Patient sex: F
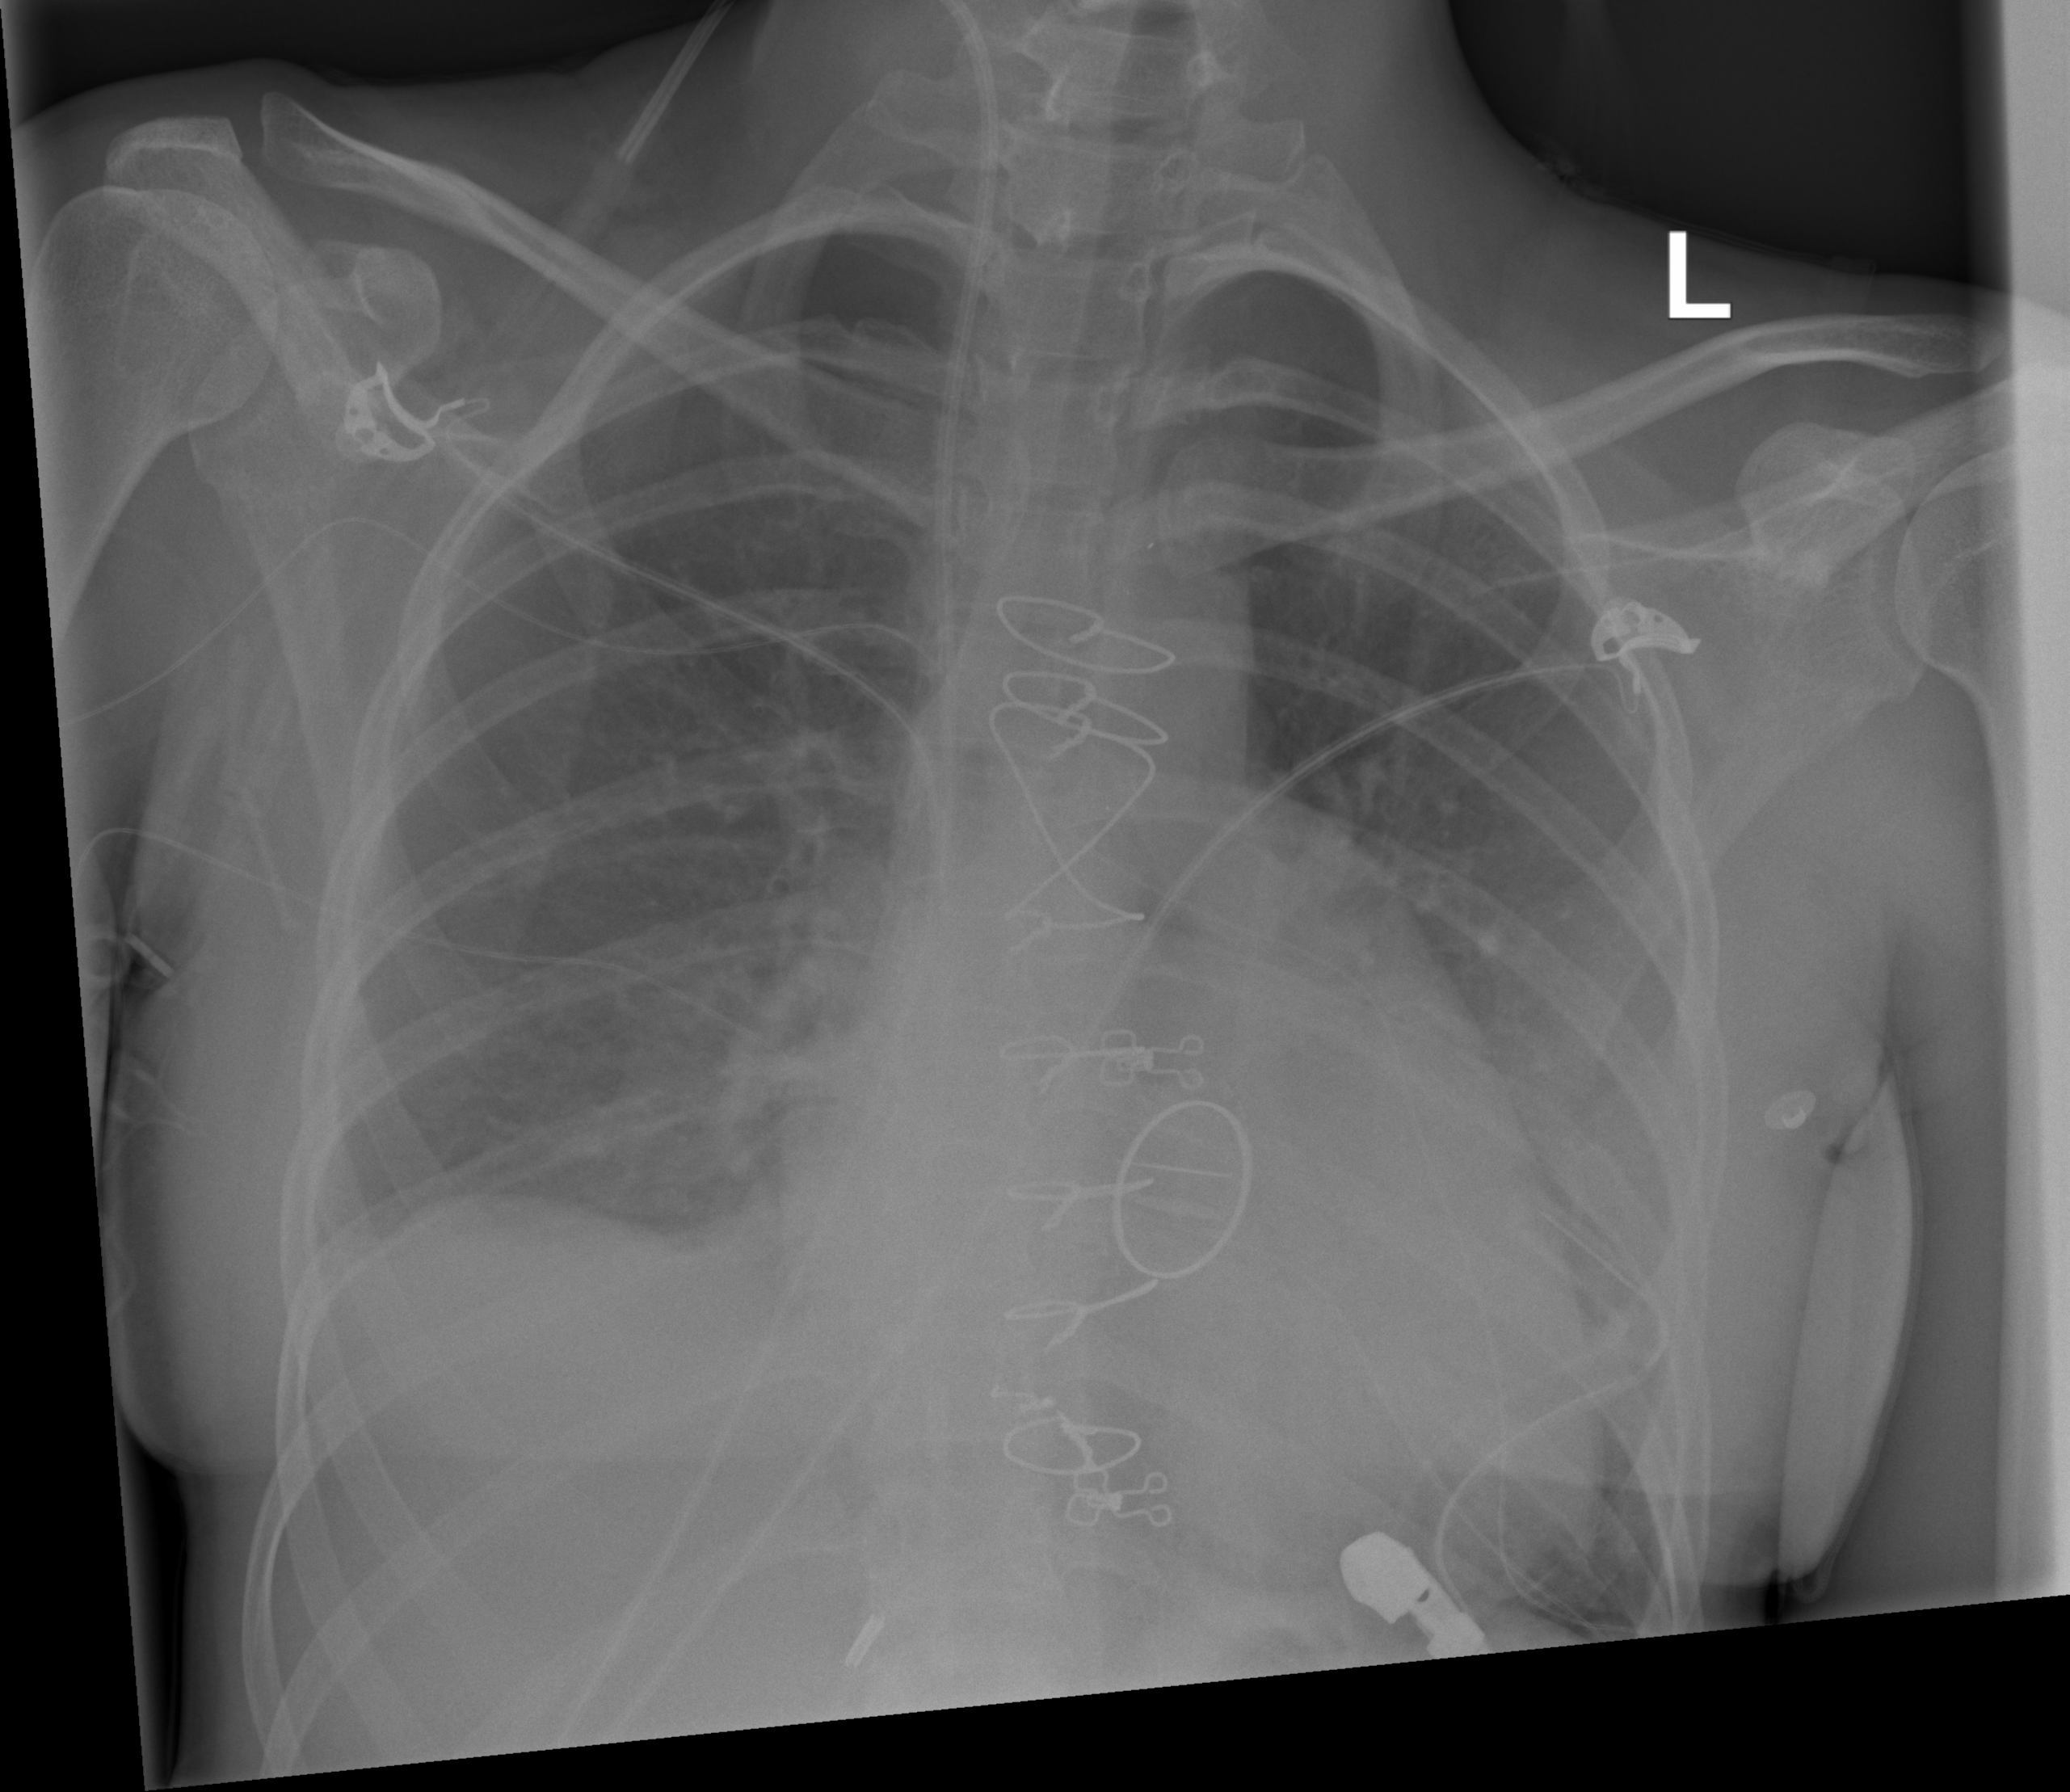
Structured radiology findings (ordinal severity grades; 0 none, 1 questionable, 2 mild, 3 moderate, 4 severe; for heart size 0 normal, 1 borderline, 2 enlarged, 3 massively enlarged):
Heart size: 2
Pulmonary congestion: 0
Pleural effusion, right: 2
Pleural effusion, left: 2
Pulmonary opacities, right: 0
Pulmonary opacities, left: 0
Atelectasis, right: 2
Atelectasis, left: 2